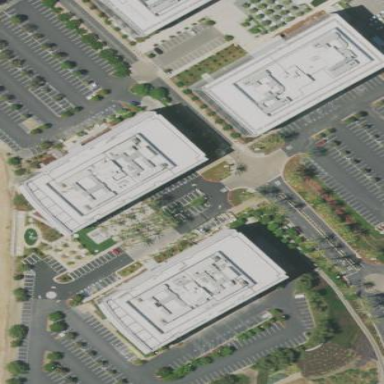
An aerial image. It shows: Office building.